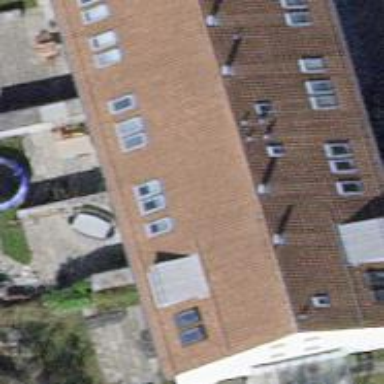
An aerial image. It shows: Building with tiled roof.